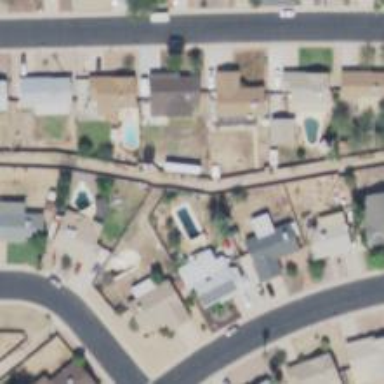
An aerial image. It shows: Alley classified as service road.